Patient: sex F, age 35
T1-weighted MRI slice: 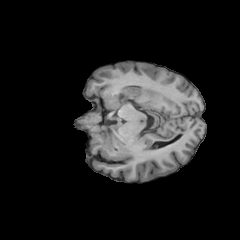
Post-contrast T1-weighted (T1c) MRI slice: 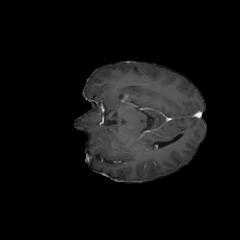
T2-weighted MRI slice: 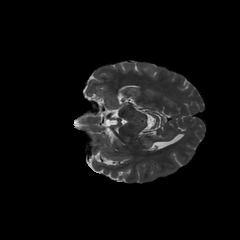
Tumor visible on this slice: no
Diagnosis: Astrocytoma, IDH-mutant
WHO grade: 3